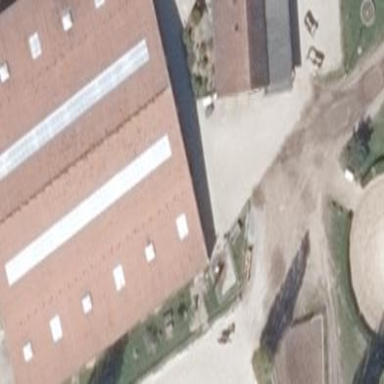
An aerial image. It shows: Building for equestrian activities. The land is designated for horse riding leisure.